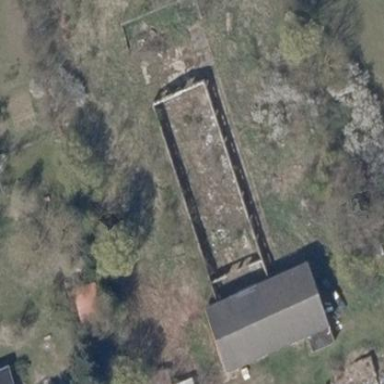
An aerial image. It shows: Ruins of building.